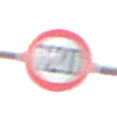
Verkehrszeichen: Geschwindigkeit120
Umgebung: Outdoor, Suburban
Tageszeit: SunriseSunset
Wetter: PartlyCloudy
Licht: Natural
Jahreszeit: NotSpecified
Kontrast: MediumContrast